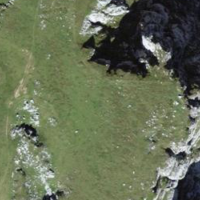
EUNIS habitat code: 23
Species observed at this site:
Dryas octopetala